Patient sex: F
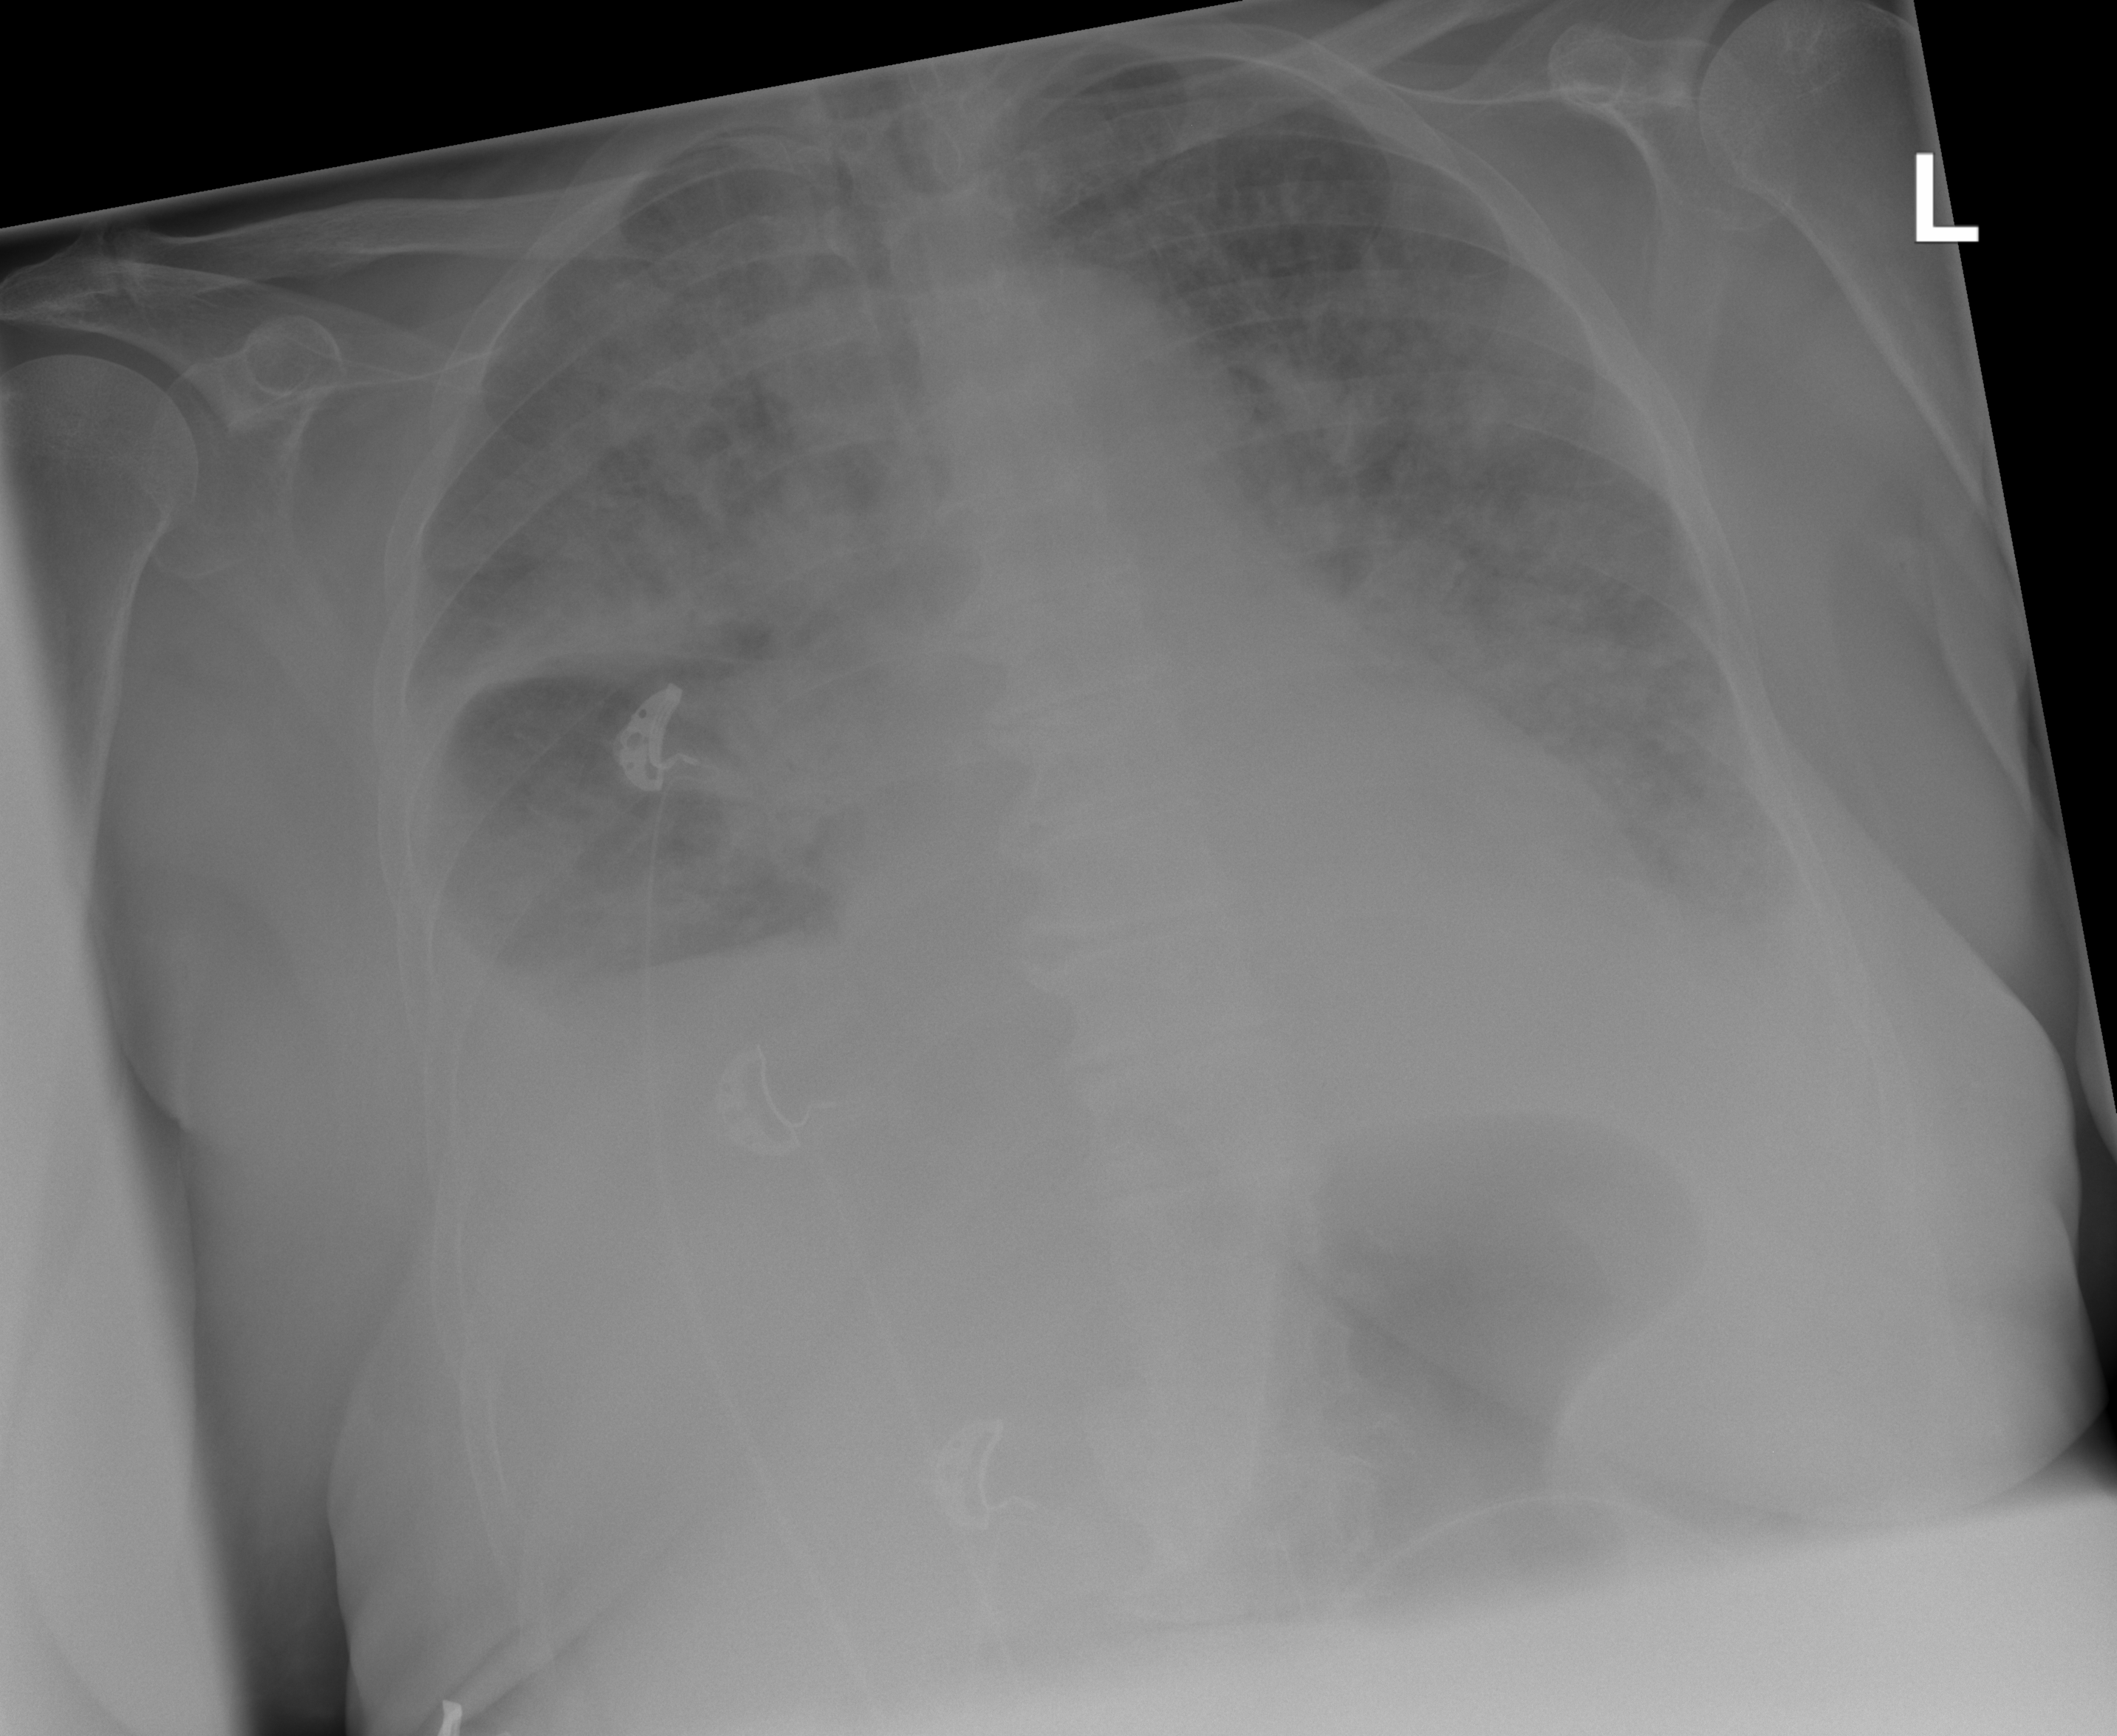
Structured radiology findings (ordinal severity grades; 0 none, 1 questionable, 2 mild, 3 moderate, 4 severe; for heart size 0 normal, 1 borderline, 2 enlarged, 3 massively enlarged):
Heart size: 2
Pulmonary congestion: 2
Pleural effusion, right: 2
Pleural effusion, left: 2
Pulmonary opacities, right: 2
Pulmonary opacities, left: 2
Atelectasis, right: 2
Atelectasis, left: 2